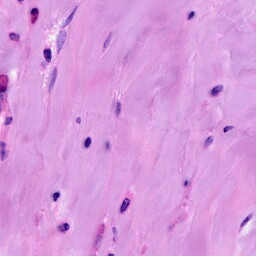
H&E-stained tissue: Breast